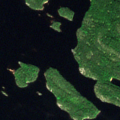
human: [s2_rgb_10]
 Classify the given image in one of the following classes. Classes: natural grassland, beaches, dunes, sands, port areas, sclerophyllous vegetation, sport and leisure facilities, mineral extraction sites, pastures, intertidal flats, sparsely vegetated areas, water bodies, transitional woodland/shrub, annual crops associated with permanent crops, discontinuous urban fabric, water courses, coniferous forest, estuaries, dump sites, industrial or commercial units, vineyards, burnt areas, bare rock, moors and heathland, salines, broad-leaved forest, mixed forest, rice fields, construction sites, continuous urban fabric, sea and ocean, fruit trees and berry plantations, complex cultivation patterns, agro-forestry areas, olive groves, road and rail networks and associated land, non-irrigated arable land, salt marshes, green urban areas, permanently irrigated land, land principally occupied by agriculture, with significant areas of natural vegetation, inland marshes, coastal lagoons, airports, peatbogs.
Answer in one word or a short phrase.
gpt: coniferous forest, water bodies